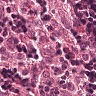
Metastatic tissue present: no